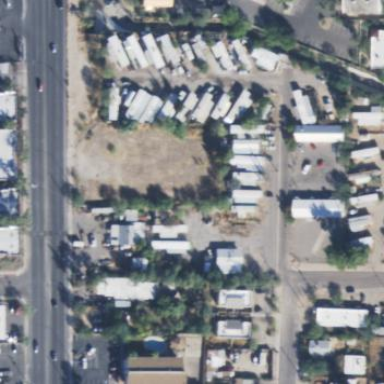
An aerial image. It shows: Residential area designated as trailer park.